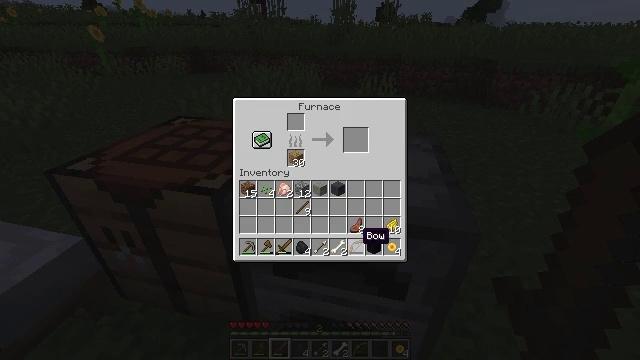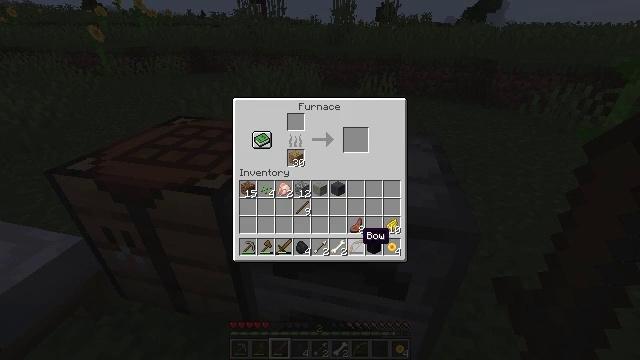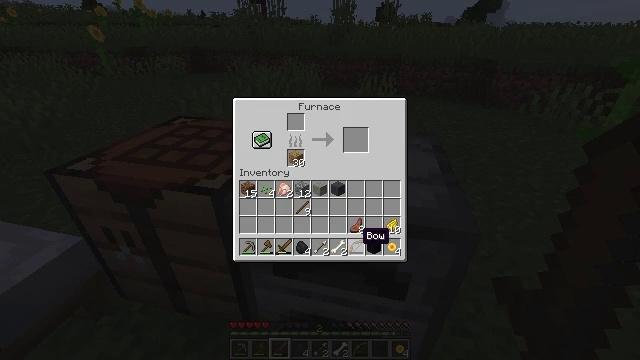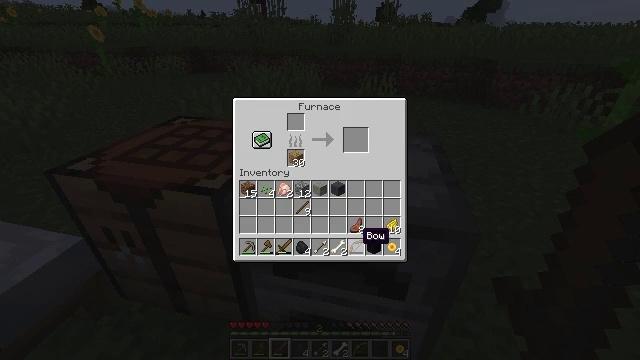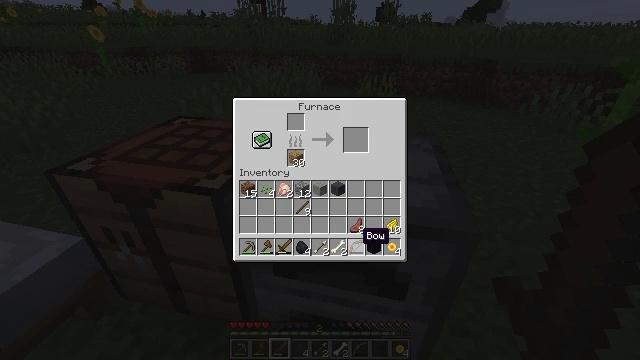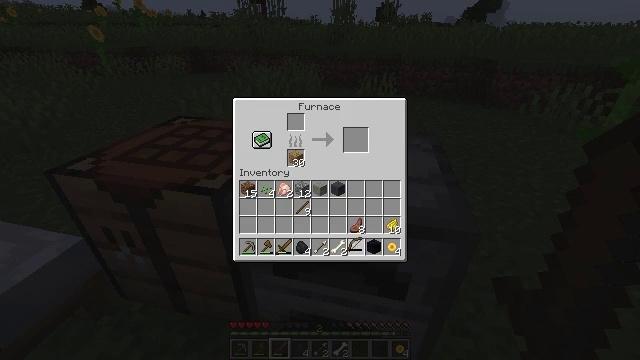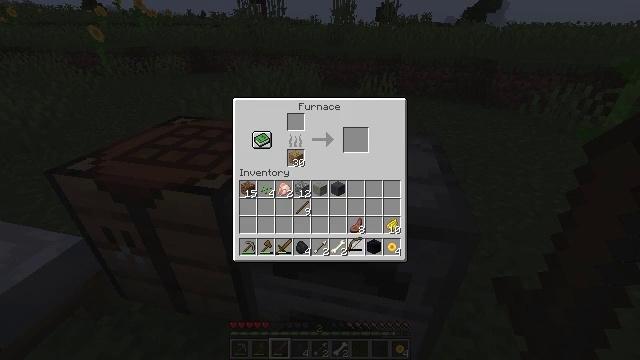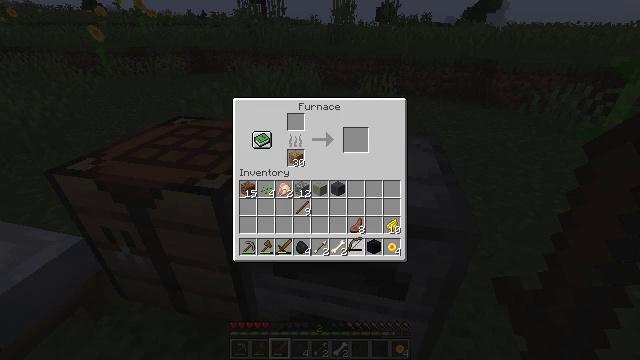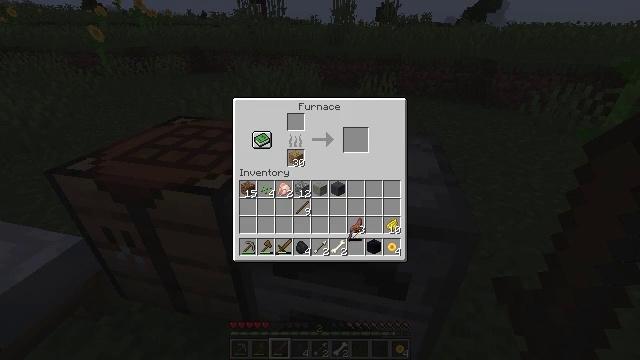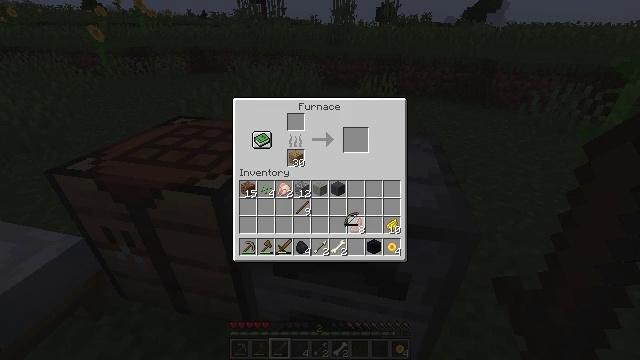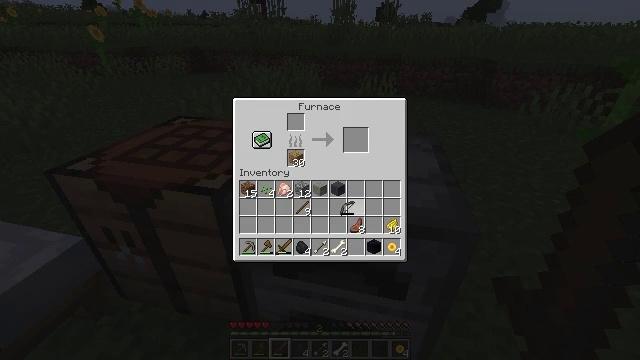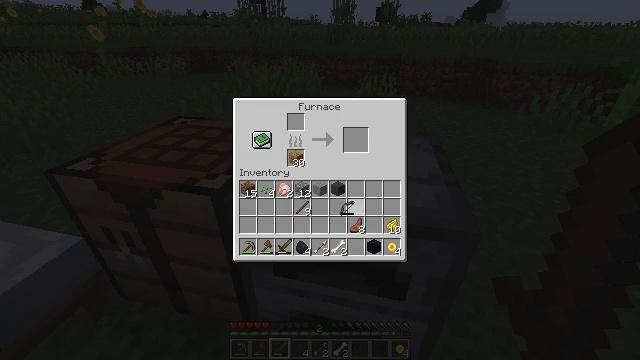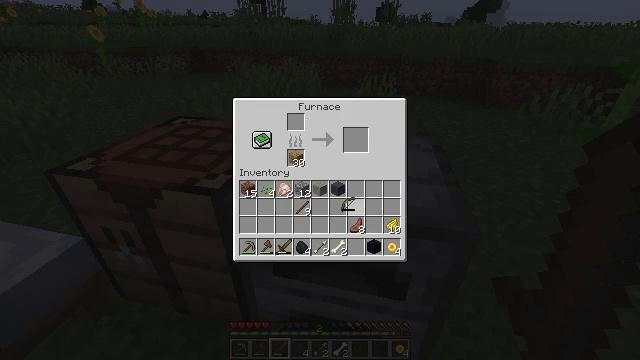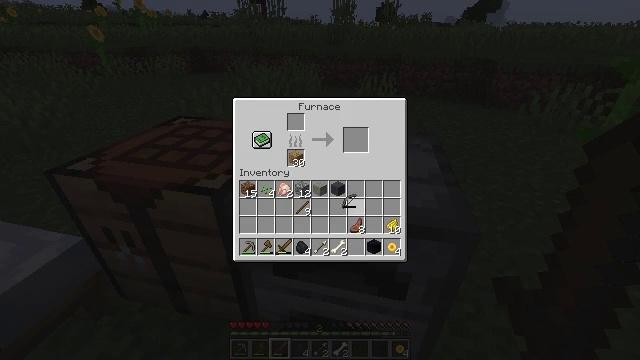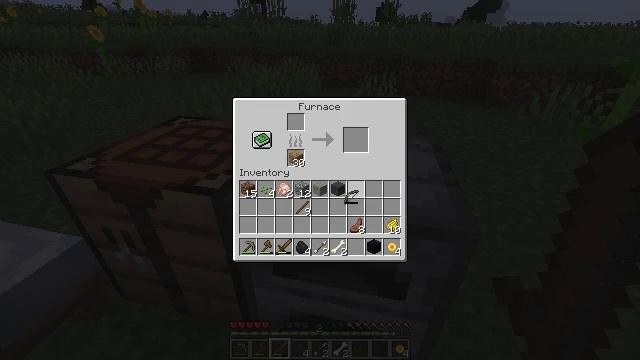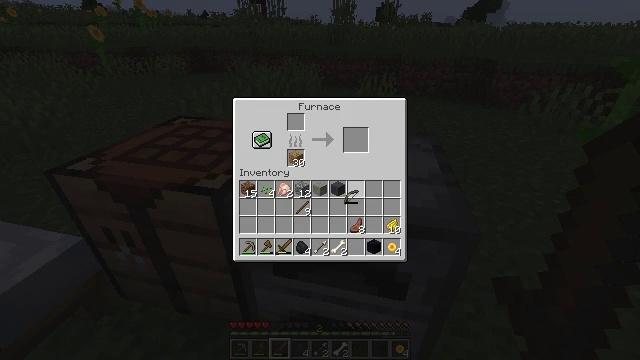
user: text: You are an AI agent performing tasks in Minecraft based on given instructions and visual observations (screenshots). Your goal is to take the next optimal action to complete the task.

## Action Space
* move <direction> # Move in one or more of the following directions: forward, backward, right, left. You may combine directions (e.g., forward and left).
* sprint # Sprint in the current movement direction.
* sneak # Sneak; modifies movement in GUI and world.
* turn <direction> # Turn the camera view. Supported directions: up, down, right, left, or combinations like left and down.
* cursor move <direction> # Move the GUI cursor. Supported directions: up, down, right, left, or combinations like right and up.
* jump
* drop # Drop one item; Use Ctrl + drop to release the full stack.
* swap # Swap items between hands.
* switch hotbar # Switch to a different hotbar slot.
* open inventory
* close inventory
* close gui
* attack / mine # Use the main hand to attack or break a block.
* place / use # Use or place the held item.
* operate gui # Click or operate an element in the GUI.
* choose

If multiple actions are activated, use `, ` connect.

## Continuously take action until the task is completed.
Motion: motion action
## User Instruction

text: Mine the red bed from the ground.
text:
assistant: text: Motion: no_op
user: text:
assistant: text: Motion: no_op
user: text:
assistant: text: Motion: no_op
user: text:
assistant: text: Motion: no_op
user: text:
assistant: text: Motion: operate gui
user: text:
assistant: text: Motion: operate gui
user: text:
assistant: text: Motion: operate gui
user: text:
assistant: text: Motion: cursor move up
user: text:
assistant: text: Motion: cursor move up
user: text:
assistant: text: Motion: cursor move up
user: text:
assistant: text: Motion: no_op
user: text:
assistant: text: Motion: no_op
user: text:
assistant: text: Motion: no_op
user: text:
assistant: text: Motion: no_op
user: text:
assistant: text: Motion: no_op
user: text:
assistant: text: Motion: operate gui
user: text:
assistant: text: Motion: operate gui
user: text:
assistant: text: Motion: operate gui
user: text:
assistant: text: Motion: no_op
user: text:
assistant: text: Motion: no_op
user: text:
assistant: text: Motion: cursor move down
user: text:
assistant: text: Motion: cursor move down
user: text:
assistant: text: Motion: no_op
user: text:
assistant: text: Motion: no_op
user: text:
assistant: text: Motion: no_op
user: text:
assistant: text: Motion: no_op
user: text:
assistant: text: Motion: operate gui
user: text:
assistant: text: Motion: operate gui
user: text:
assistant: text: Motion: operate gui
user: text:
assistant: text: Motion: no_op